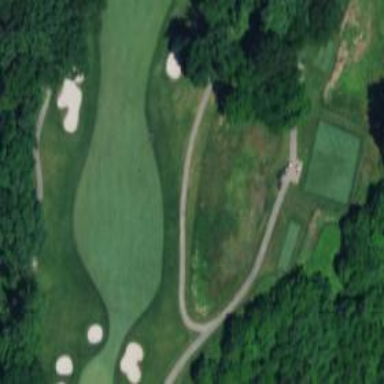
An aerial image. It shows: Pathway for golfing.